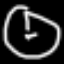
Label: clock